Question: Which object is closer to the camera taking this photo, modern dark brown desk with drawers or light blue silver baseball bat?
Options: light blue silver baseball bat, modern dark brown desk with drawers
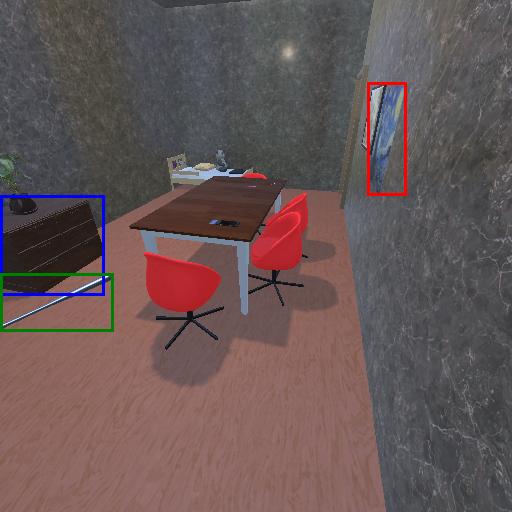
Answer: light blue silver baseball bat